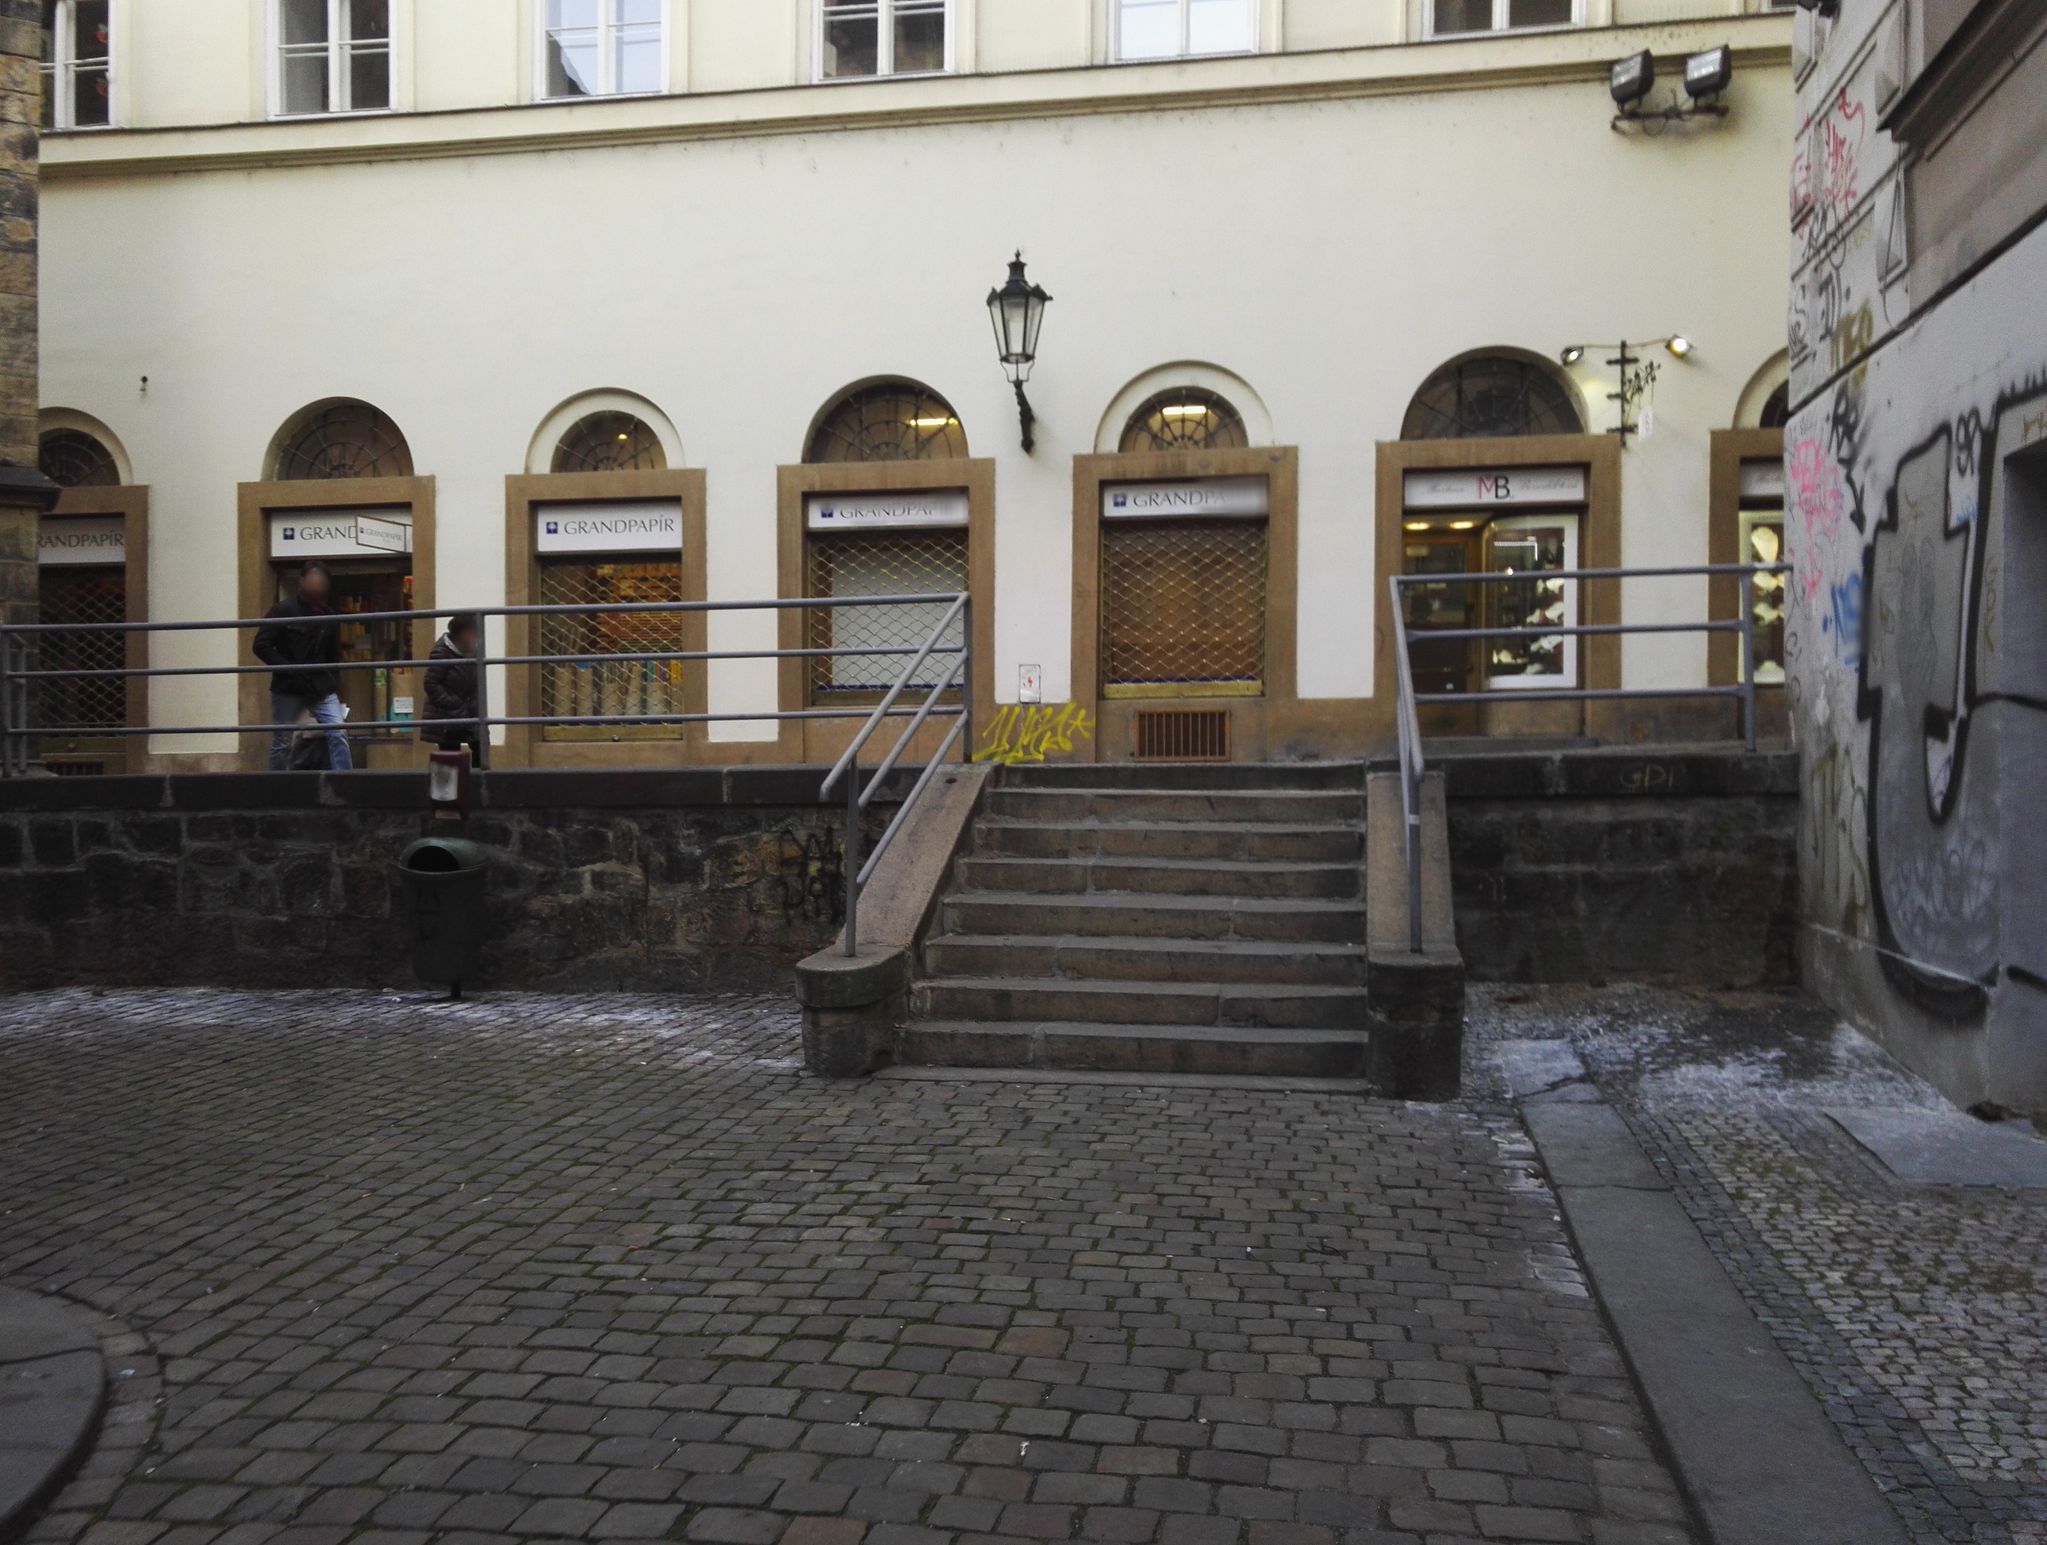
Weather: snowy
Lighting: day
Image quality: good
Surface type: walking surface
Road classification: steps, living_street
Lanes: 1
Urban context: urban centre
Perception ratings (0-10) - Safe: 4.53, Lively: 7.11, Beautiful: 3.07, Boring: 1.76, Depressing: 2.32, Wealthy: 7.01